Question: this is my MainActivity code:
'''
@Override
protected void onCreate(Bundle savedInstanceState) {
super.onCreate(savedInstanceState);
pillAdapter = new ArrayAdapter<String>(this,android.R.layout.simple_list_item_1,android.R.id.text1,list);
getListView().setFooterDividersEnabled(true);
LayoutInflater inflater = LayoutInflater.from(MainActivity.this);
ImageButton footerView = (ImageButton)inflater.inflate(R.layout.footer_view,null);
getListView().addFooterView(footerView);
footerView.setOnClickListener(new View.OnClickListener() {
@Override
public void onClick(View v) {
Log.i(TAG,"Entered footerView.View.onClickListener");
Intent pillIntent = new Intent(getApplicationContext(),AddPill.class);
startActivityForResult(pillIntent,ADD_PILL_ITEM_REQUEST);
}
});
setListAdapter(pillAdapter);
}
@Override
protected void onActivityResult(int requestCode, int resultCode, Intent data) {
super.onActivityResult(requestCode, resultCode, data);
Log.i(TAG,"Entered onActivityResult");
if(requestCode==ADD_PILL_ITEM_REQUEST){
if(resultCode==RESULT_OK){
pillStringName = data.getStringExtra("pillName");
repeatedTimesStringName = data.getStringExtra("repeatedTimes");
list.add(pillStringName);
pillAdapter.notifyDataSetChanged();
}
}
}
'''
my question is how I could modify the android.R.id.text1
I mean by that how I could edit the text view in lists to be for example: (center,text size...etc)
I define my own custoem view like this :
'''
<?xml version="1.0" encoding="utf-8"?>
<TextView xmlns:android="http://schemas.android.com/apk/res/android"
android:id="@+id/customTextView"
android:layout_width="wrap_content"
android:layout_height="wrap_content"
android:gravity="center"
android:textSize="40dp" >
</TextView>
'''
after that I edit my code like this :
'''
pillAdapter = new ArrayAdapter<String>(this,android.R.layout.simple_list_item_1,R.id.customTextView,list);
'''
this error appears to me in the LogCat :

correct answer :
after define your custom view you have replace the array adapter with you layout and your view name
in my case like this :
'''
pillAdapter = new ArrayAdapter<String>(this,R.layout.pill_view,R.id.customTextView,list);
'''
thanks for every one.
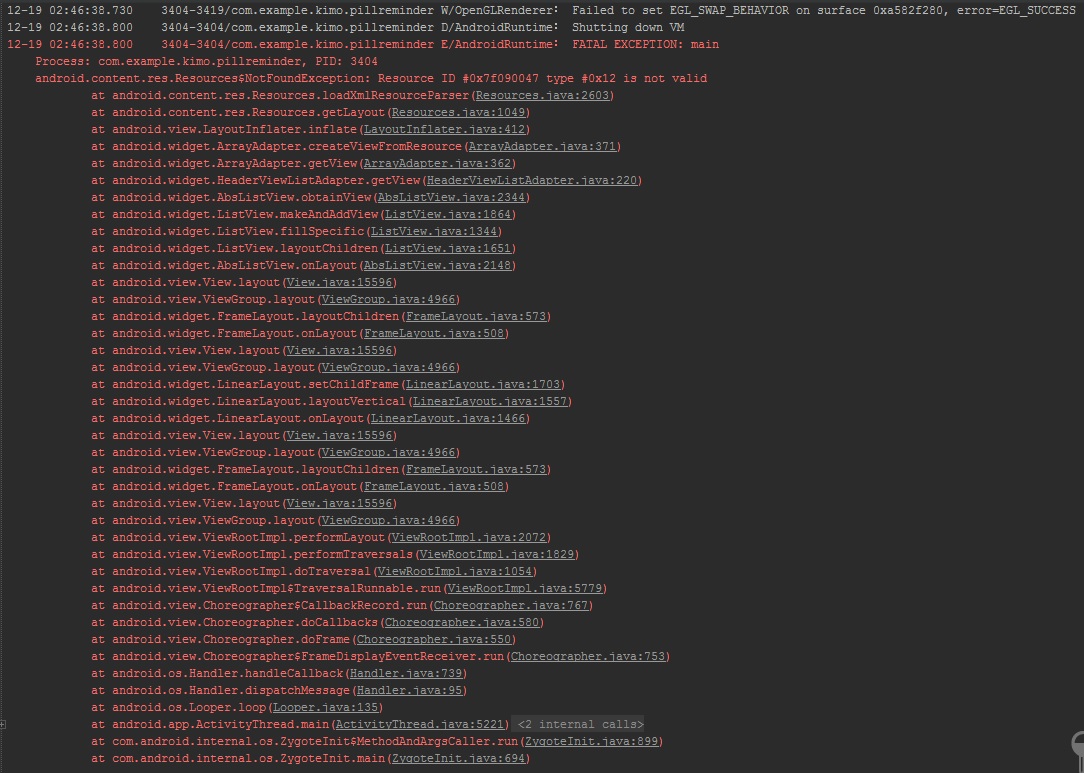
Answer: Create a myview.xml for the simple custom textview:
'''
<TextView xmlns:android="http://schemas.android.com/apk/res/android"
android:id="@+id/customTextView"
android:layout_width="fill_parent"
android:layout_height="wrap_content"
android:padding="xxdp"
android:textSize="xxsp" >
</TextView>
'''
And use it in place of:
'''
android.R.id.text1
'''